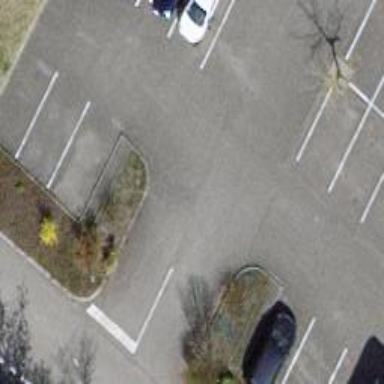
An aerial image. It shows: Road serving as parking aisle.